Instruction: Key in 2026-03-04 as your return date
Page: home
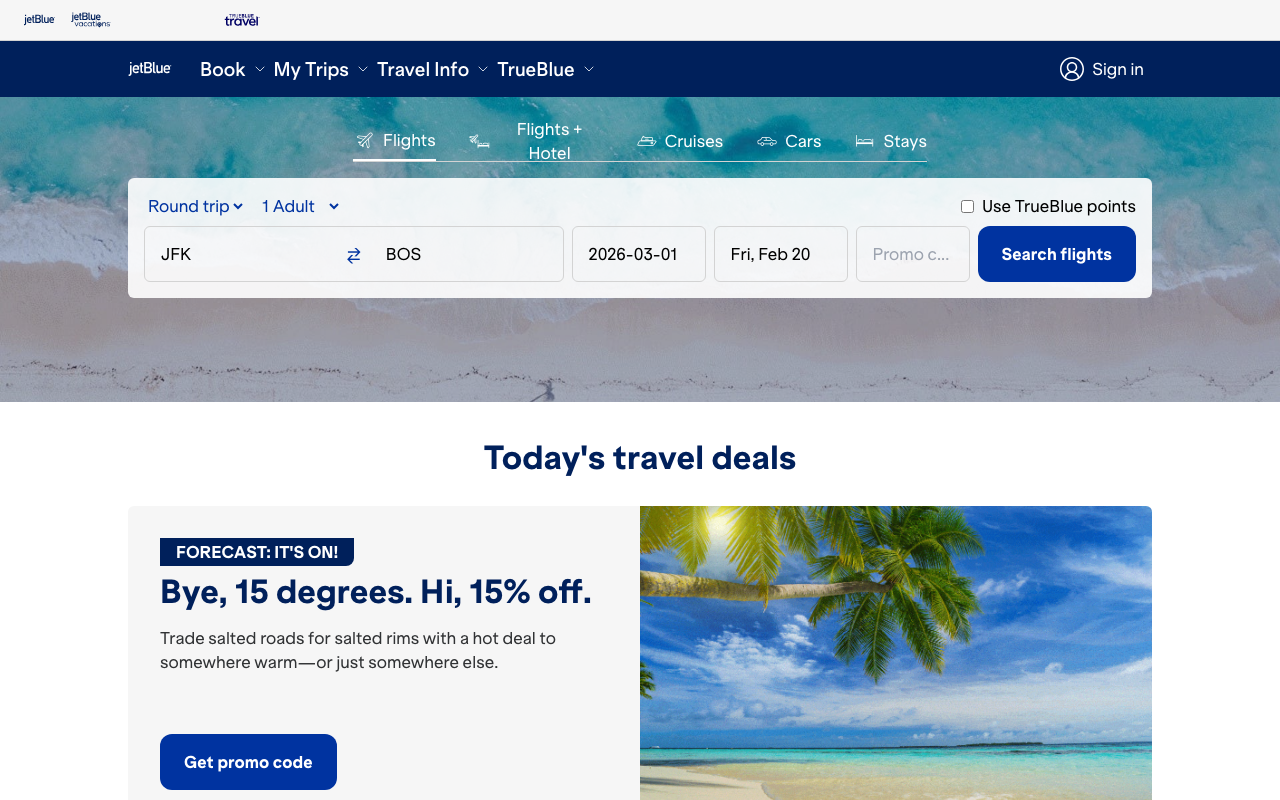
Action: type